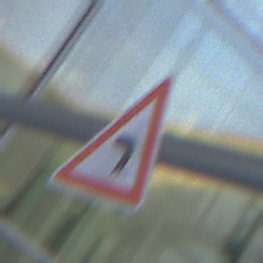
Verkehrszeichen: KurveLinks
Umgebung: Outdoor, Urban
Tageszeit: SunriseSunset
Wetter: PartlyCloudy
Licht: Natural
Jahreszeit: NotSpecified
Kontrast: MediumContrast